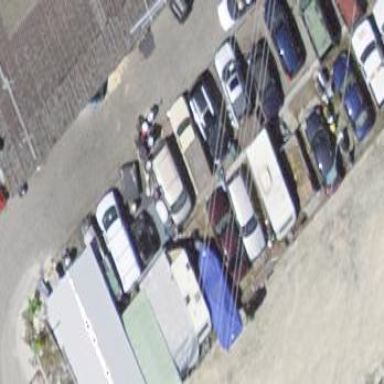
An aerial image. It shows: Garage.